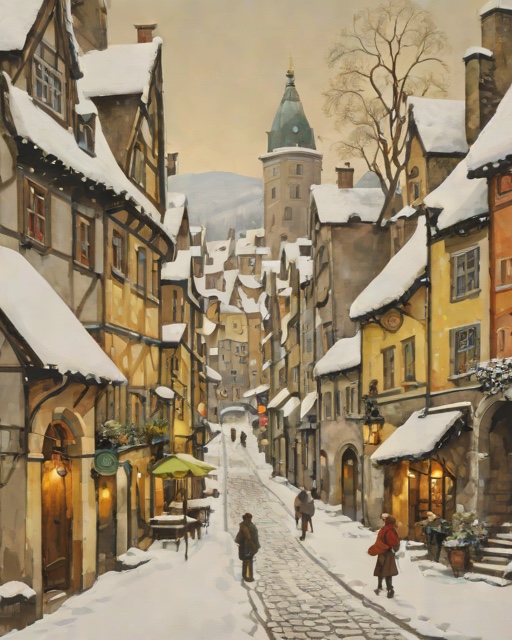
Category: Winter